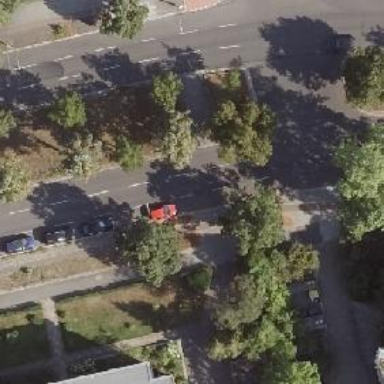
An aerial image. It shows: Primary highway with asphalt surface. There is cycle track on the right side.